高一 · 立体几何学
已知正三棱雉 $A-B C D$ 的所有顶点都在球 $O$ 的球面上, 其底面边长为 $3, E, F, G$ 分别为侧棱 $A B, A C, A D$ 的中点.若 $O$ 在三棱雉 $A-B C D$ 内, 且三棱雉 $A-B C D$ 的体积是三棱雉 $O-B C D$ 体积的 3 倍, 则平面 $E F G$ 截球 $O$ 所得截面的面积为 ( )
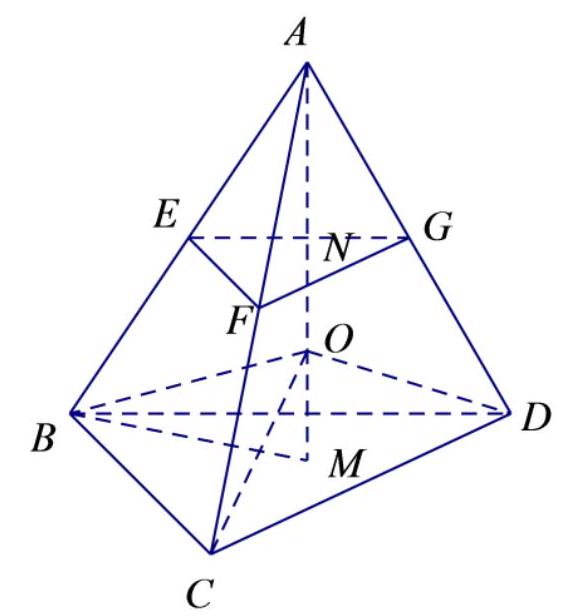
$\frac{15 \pi}{4}$
B. $\frac{3 \pi}{2}$
C. $\frac{9 \sqrt{3}}{8}$
D. $4 \pi$
答案: A
解析: 【分析】

$M$ 是底面 $\triangle B C D$ 的中心, 则 $O$ 在 $A M$ 上, 而由 $V_{A-B C D}=3 V_{O-B C D}$ 得 $A M=3 O M, A M$ 与平面 $E F G$交于点 $N, N$ 是过平面 $E F G$ 的截面圆圆心, 在 $\triangle O B M$ 中由勾股定理求得 $R^{\circ}$, 再由截面圆性质可求得截面圆半径.

【详解】

如图, $M$ 是底面 $\triangle B C D$ 的中心, 则 $O$ 在 $A M$ 上, 而由 $V_{A-B C D}=3 V_{O-B C D}$ 得 $A M=3 O M$, 设 $O A=R$,则 $O M=\frac{R}{2}$, 又 $B C=C D=D B=3, M$ 是 $\triangle B C D$ 中心, 则 $M B=\frac{\sqrt{3}}{3} \times 3=\sqrt{3}, \therefore$ 由 $O B^{2}=O M^{2}+B M^{2}$ 得 $R^{2}=\left(\frac{R}{2}\right)^{2}+(\sqrt{3})^{2}$, 解得 $R=2$, 设 $A M$ 与平面 $E F G$ 交于点 $N$, $\because E 、 F 、 G$ 分别是 $A B, A C, A D$ 的中点, 则 $N$ 是 $A M$ 的中点, $\therefore M N=\frac{1}{2} A M=\frac{1}{2} \times \frac{3}{2} R=\frac{3}{2}$, $O N=M N-O M=\frac{3}{2}-1=\frac{1}{2}$, 设平面 $E F G$ 截球 $O$ 所得截面圆半径为 $r$, 则 $r=\sqrt{R^{2}-O N^{2}}=\sqrt{2^{2}-\left(\frac{1}{2}\right)^{2}}=\frac{\sqrt{15}}{2}, \therefore$ 此圆面积为 $\pi r^{2}=\pi \times\left(\frac{\sqrt{15}}{2}\right)^{2}=\frac{15}{4} \pi$. 故选 A.

【点睛】

本题考查棱雉与其外接球, 解题关键首先是确定球的半径, 然后根据截面圆性质求得截面圆半径从而得出其面积. 记住结论：正棱雉的外接球球心一定在其高上.